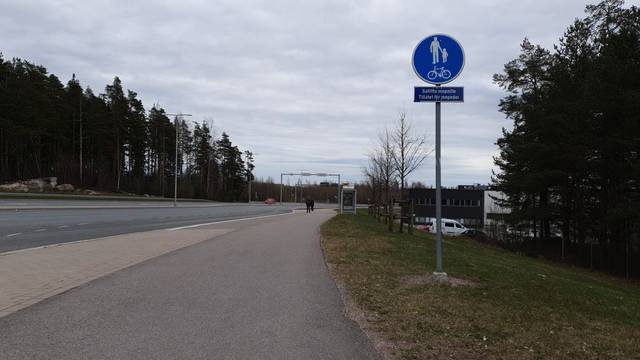
Region: Finland
Coordinates: 60.301, 24.965